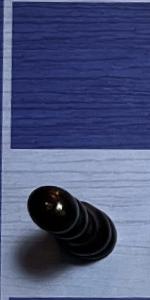
Label: Pawn_Black